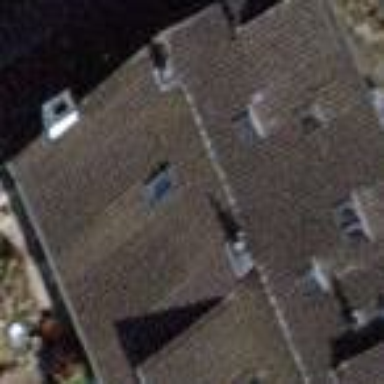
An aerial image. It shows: Terrace building.